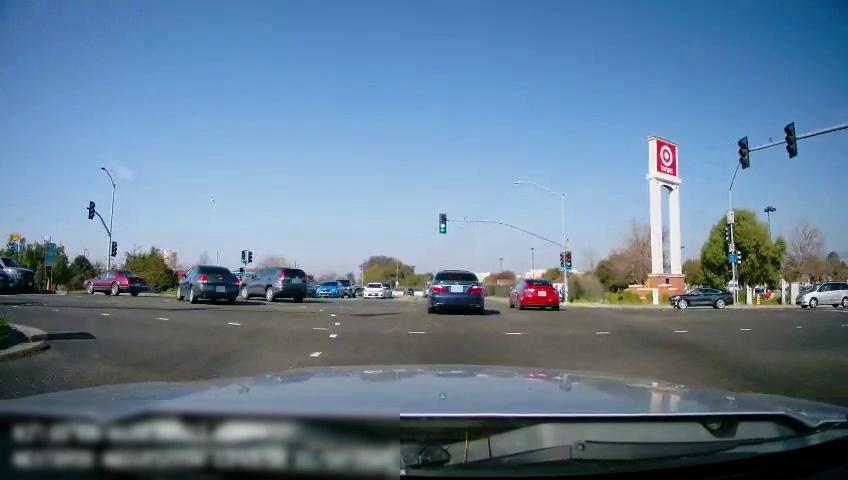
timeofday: Day
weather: Sunny
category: Drivable Space
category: Vehicles | Car
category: Vehicles | Van
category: Vehicles | SUV
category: Vehicles | Car
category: Vehicles | Car
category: Vehicles | Truck
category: Vehicles | Car
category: Vehicles | Car
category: Vehicles | Truck
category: Vehicles | SUV
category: Vehicles | SUV
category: Vehicles | SUV
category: Pedestrians
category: Vehicles | Car
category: Vehicles | Car
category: Vehicles | Car
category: Vehicles | SUV
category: Vehicles | Car
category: Lanes | Opposite Lane
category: Lanes | Current Lane
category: Traffic | Lights
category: Traffic | Lights
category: Traffic | Lights
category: Traffic | Lights
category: Traffic | Lights
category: Traffic | Lights
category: Traffic | Lights
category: Traffic | Signs
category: Traffic | Signs
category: Traffic | Lights
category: Traffic | Lights
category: Traffic | Lights
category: Traffic | Lights
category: Traffic | Signs